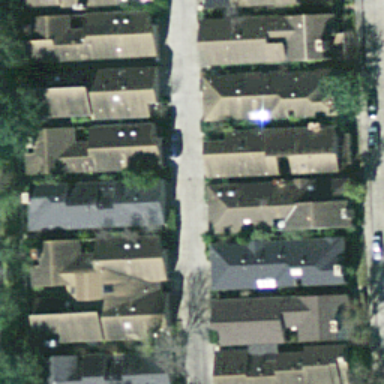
This is a dense residential area with many houses .